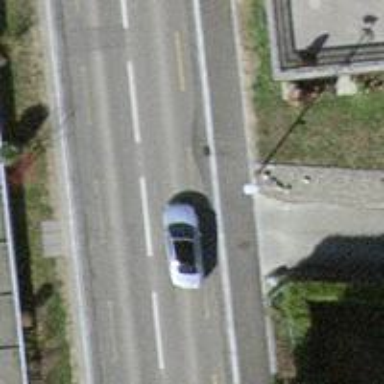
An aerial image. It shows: Secondary road with asphalt surface. There is designated cycle lane on the left side.